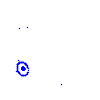
Particle: pion